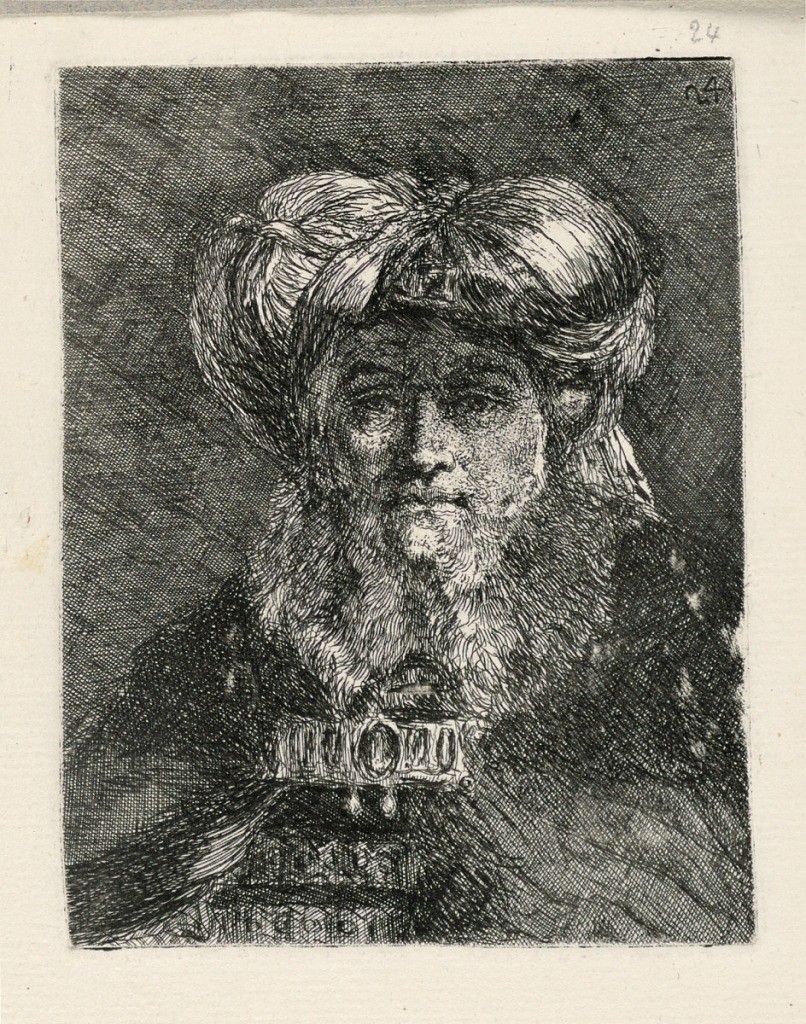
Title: Raccolta di teste
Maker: Giovanni Domenico Tiepolo, Italian, 1727 – 1804
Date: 1750–1780
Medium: Etching on laid paper
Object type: Print
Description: Vertical rectangle. Old man ''of Rembrandtesque type''.